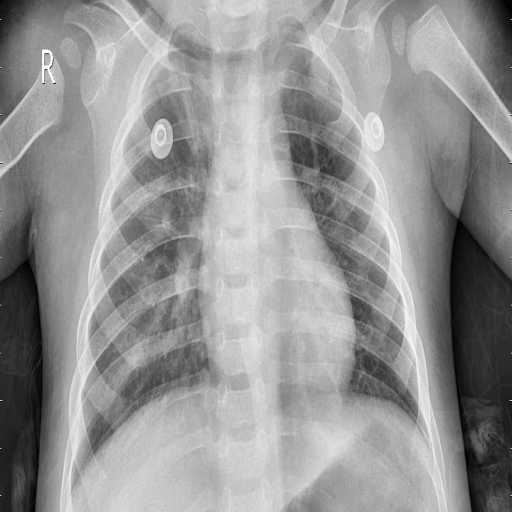
Finding: PNEUMONIA